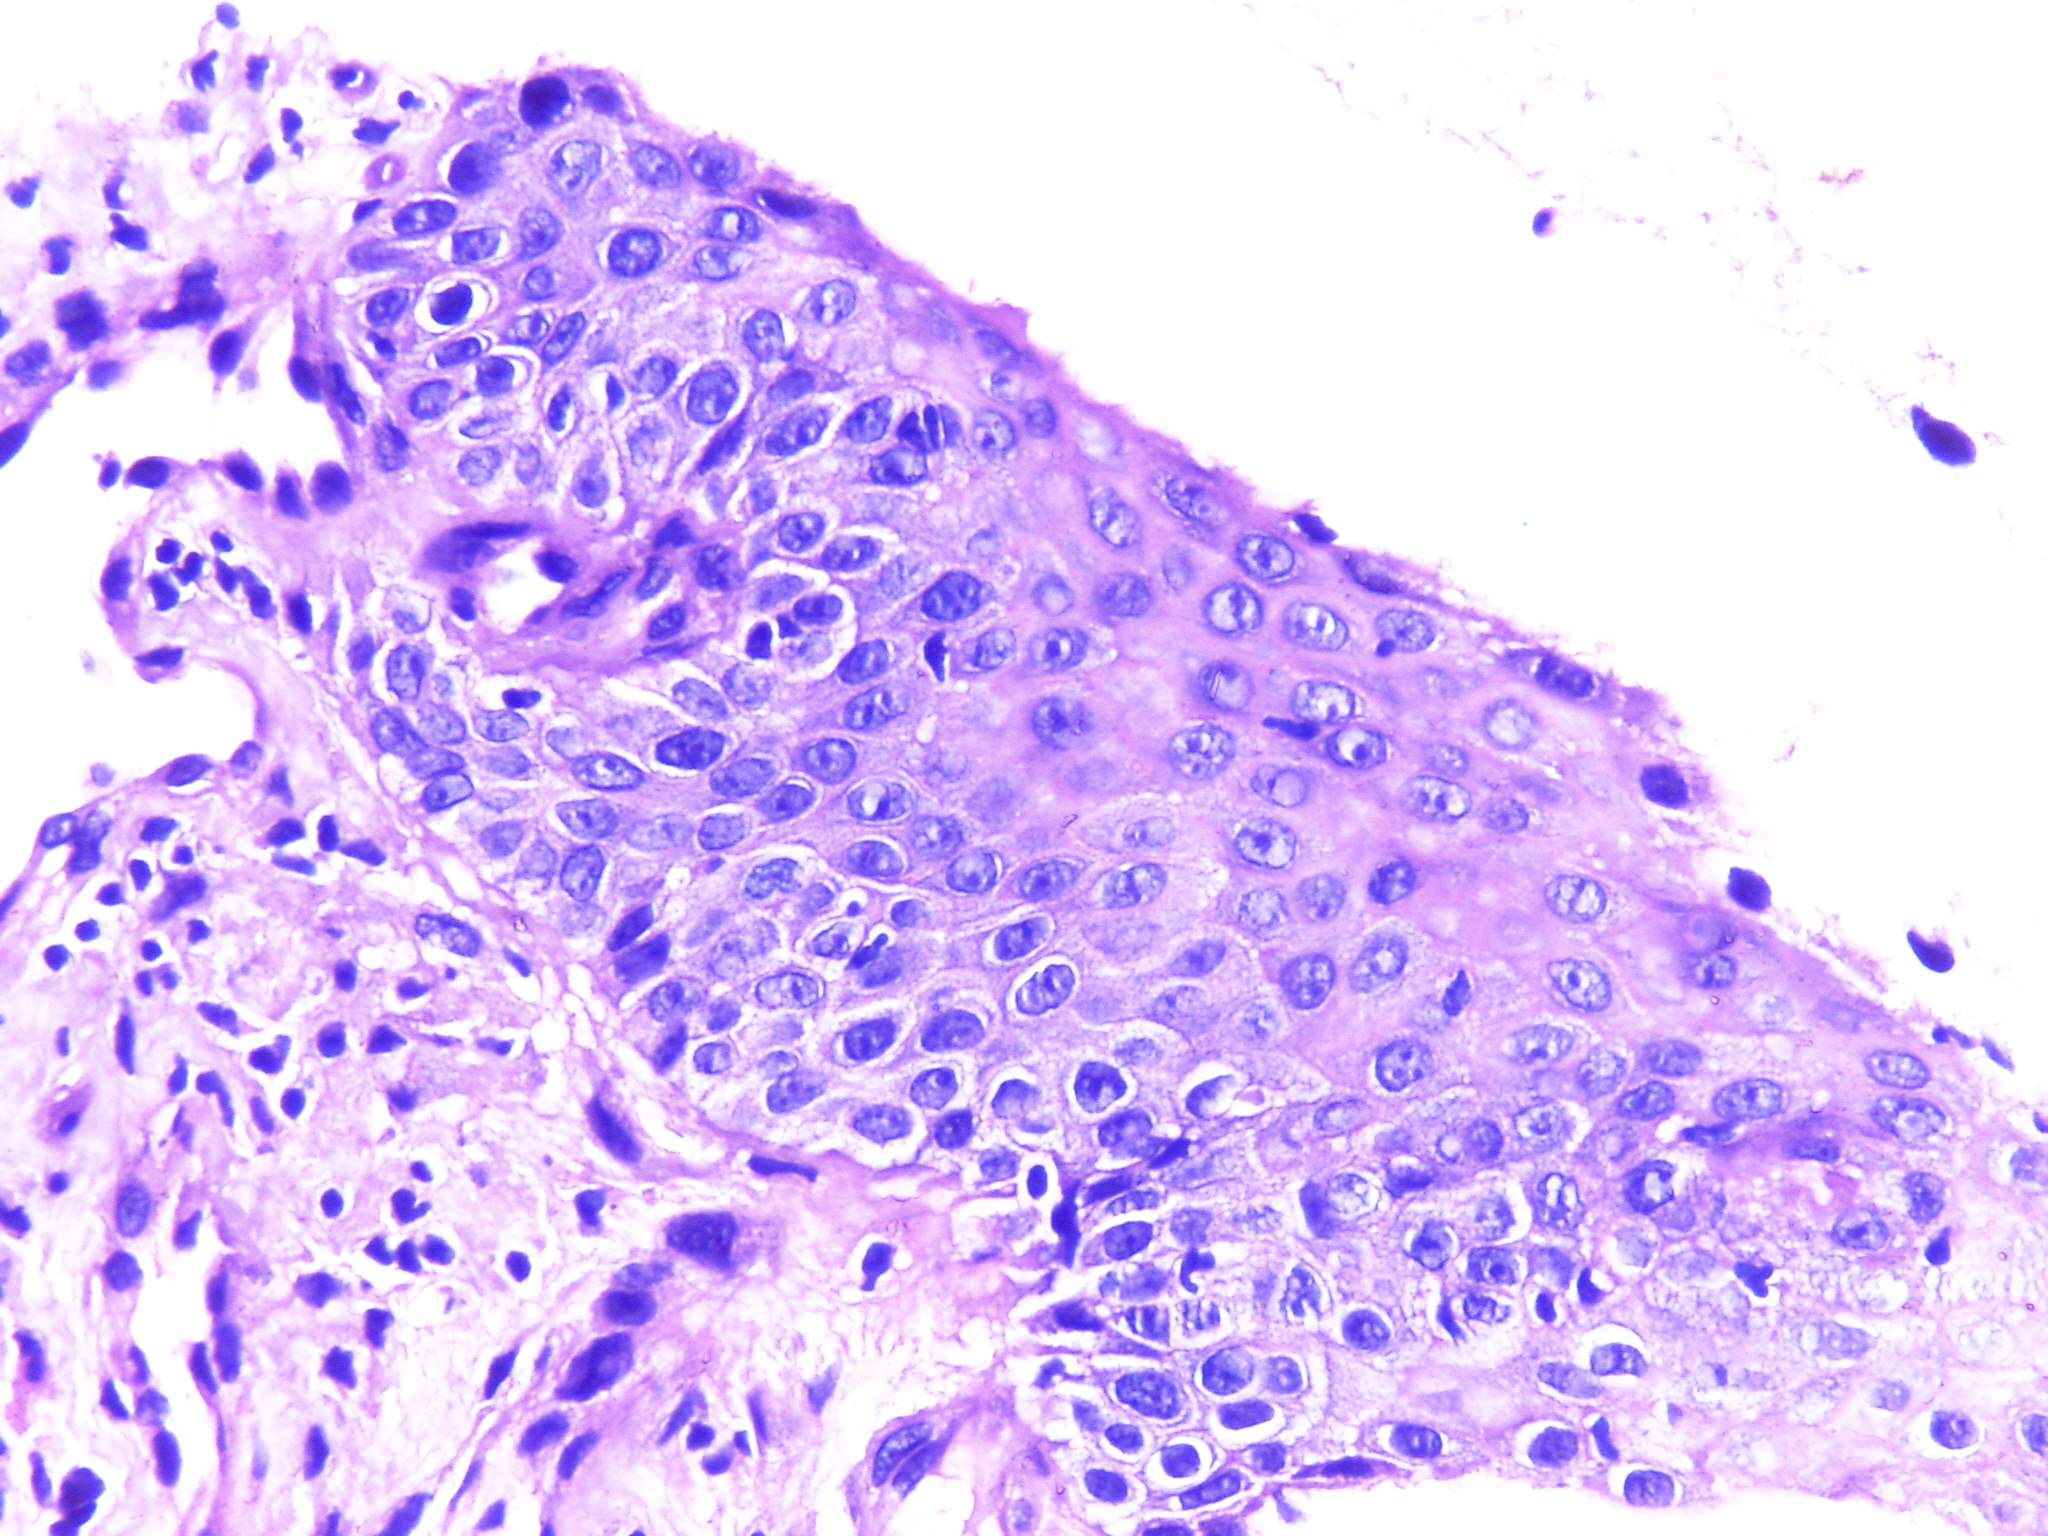
Diagnosis: OSCC